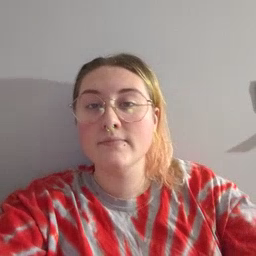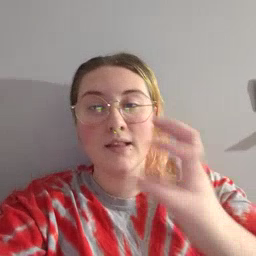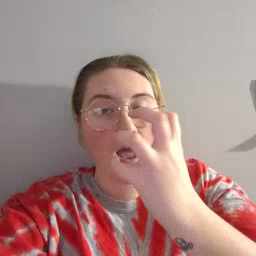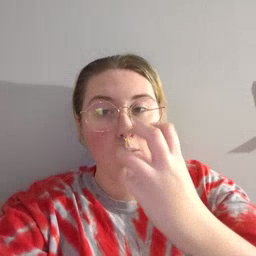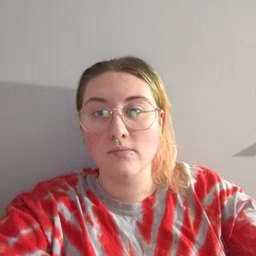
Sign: clown